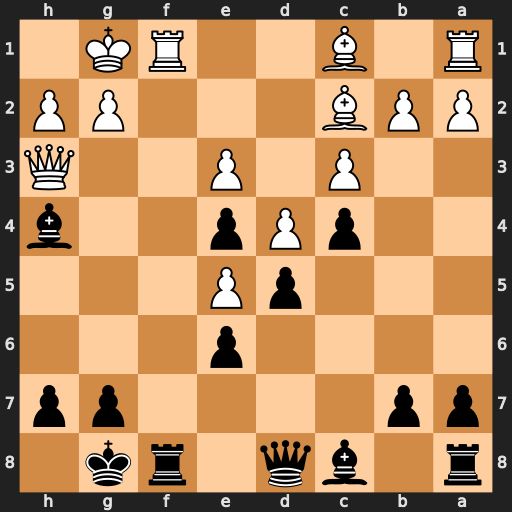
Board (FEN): r1bq1rk1/pp4pp/4p3/3pP3/2pPp2b/2P1P2Q/PPB3PP/R1B2RK1
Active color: b
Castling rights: -
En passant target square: -
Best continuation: Rxf1+ Kxf1 Qf8+